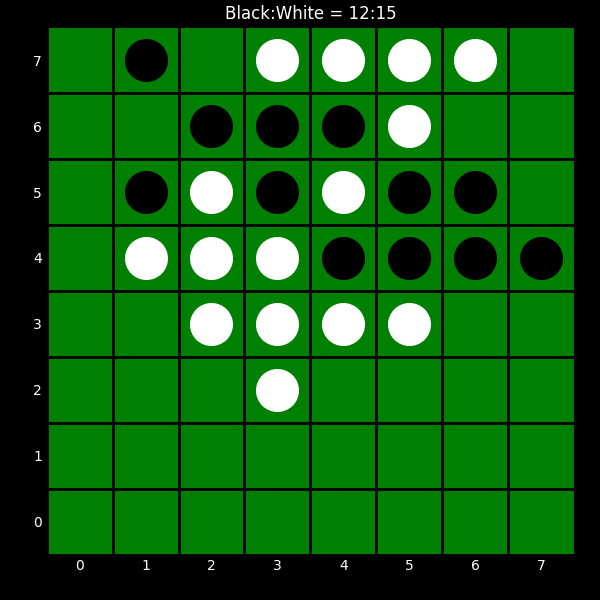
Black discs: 12
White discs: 15